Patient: sex F, age 60
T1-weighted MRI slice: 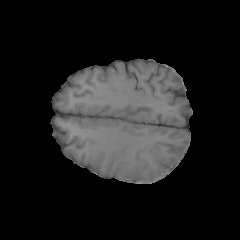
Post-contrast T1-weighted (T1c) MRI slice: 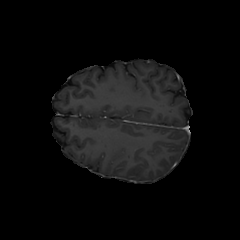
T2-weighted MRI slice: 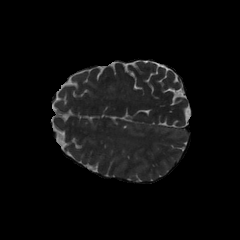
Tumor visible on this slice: yes
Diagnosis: Glioblastoma, IDH-wildtype
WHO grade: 4